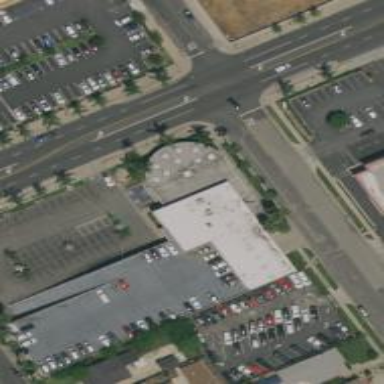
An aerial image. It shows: Commercial building.